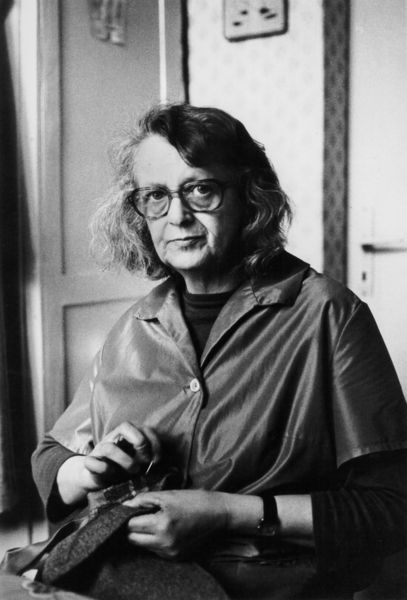
Titel: Frauen im Bekleidungswerk Treff-Modelle; Frauenporträts aus dem VEB Treffmodelle Berlin; Women at the Treff-Modelle Clothing Factory
Künstler: Helga Paris
Standort: Herstellungsort: Berlin (EU - D)
Schlagwörter: frau, schwarz, zimmer, alt, porträt, stickerei, locken, schürze, uhr, nadel, foto, schwarzweiß, brille, kittel